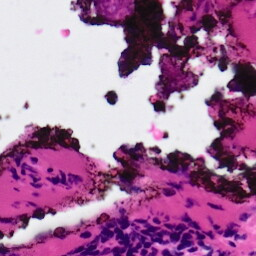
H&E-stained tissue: Ovarian